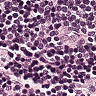
Metastatic tissue present: no